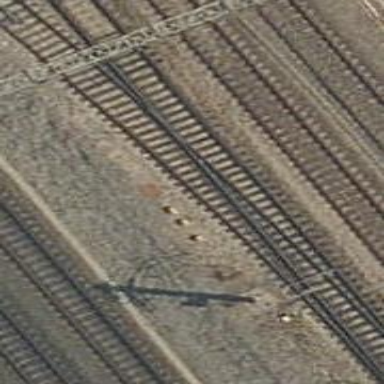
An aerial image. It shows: Railway track with contact line for electrification.